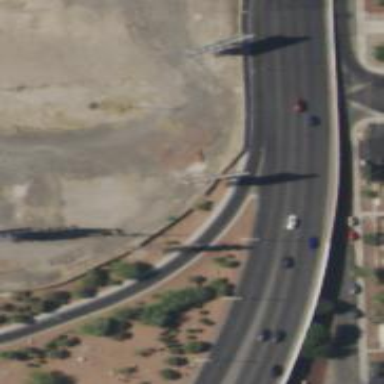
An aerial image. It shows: Primary link highway with asphalt surface.